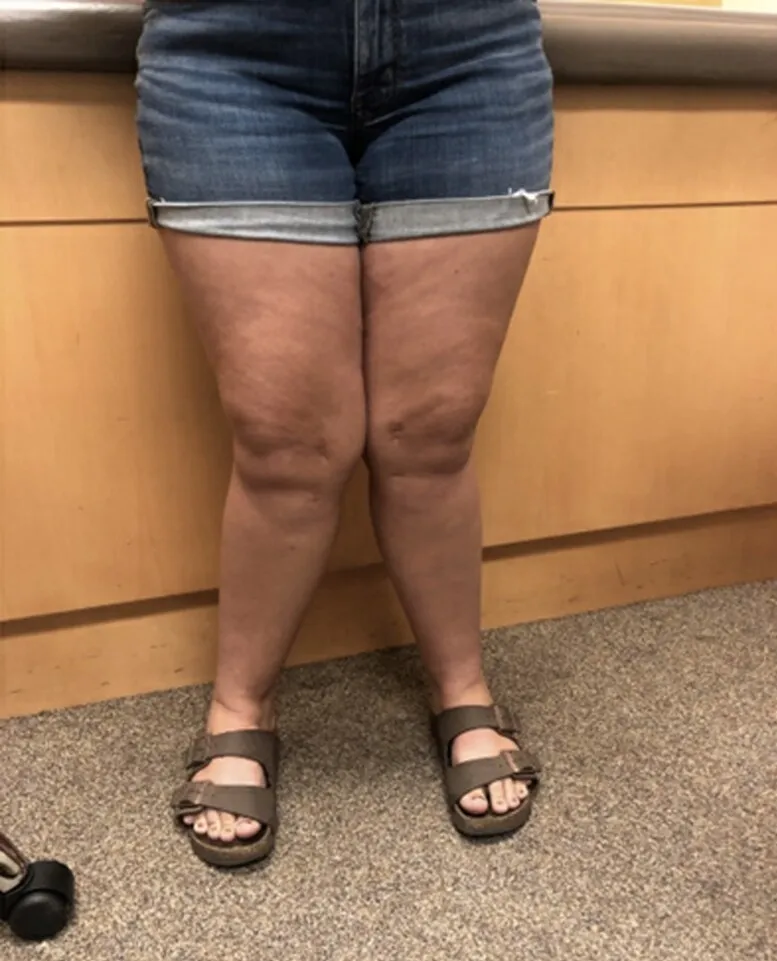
Genu valgum in adolescence.
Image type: medical_photograph (skin_photograph)